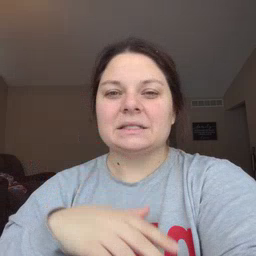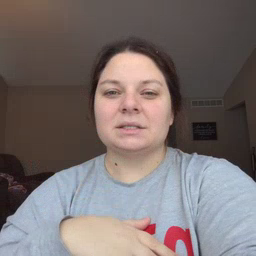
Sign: mitten